Question: I have 4 points making a rectangle. I would like to know if another point in the view is near the border of that rectangle. It is not if the point is IN the rectangle or OUTSIDE of the rectangle. The idea is to know if the point is near (for example 25 pixels) from the rectangle.
What I am making is a rectangle to let the user re-size a view. If the user clicks outside of the rectangle then the changes are saved. All this is easy, but I also want to save changes when the user clicks inside the rectangle.

In this example I would like to detect if the user touches in the gray or pink area, and not in the black area (where probably is touching on the blue dots or around them)
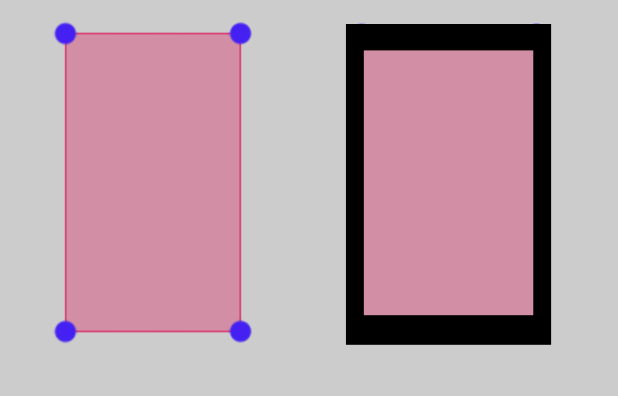
Answer: Here is some pseudo code to solve the problem:
'''
float distance = 25.0f; // constant distance
if ( ( point.x < rect.left && point.x > rect.left - distance ) ||
( point.x > rect.right && point.x < rect.right + distance ) ||
( point.y < rect.bottom && point.y > rect.bottom - distance ) ||
( point.y > rect.top && point.y < rect.top + distance ) ) {
// point is in black area
}
else {
// point is in pink/grey area
}
'''
Just define to be the size around the rectangle to exclude, and make sure that both the point and rectangle coordinates are in the same coordinate system.